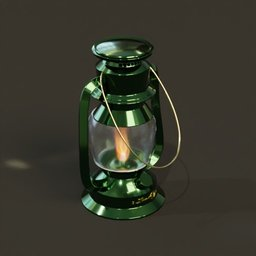
Label: lighting